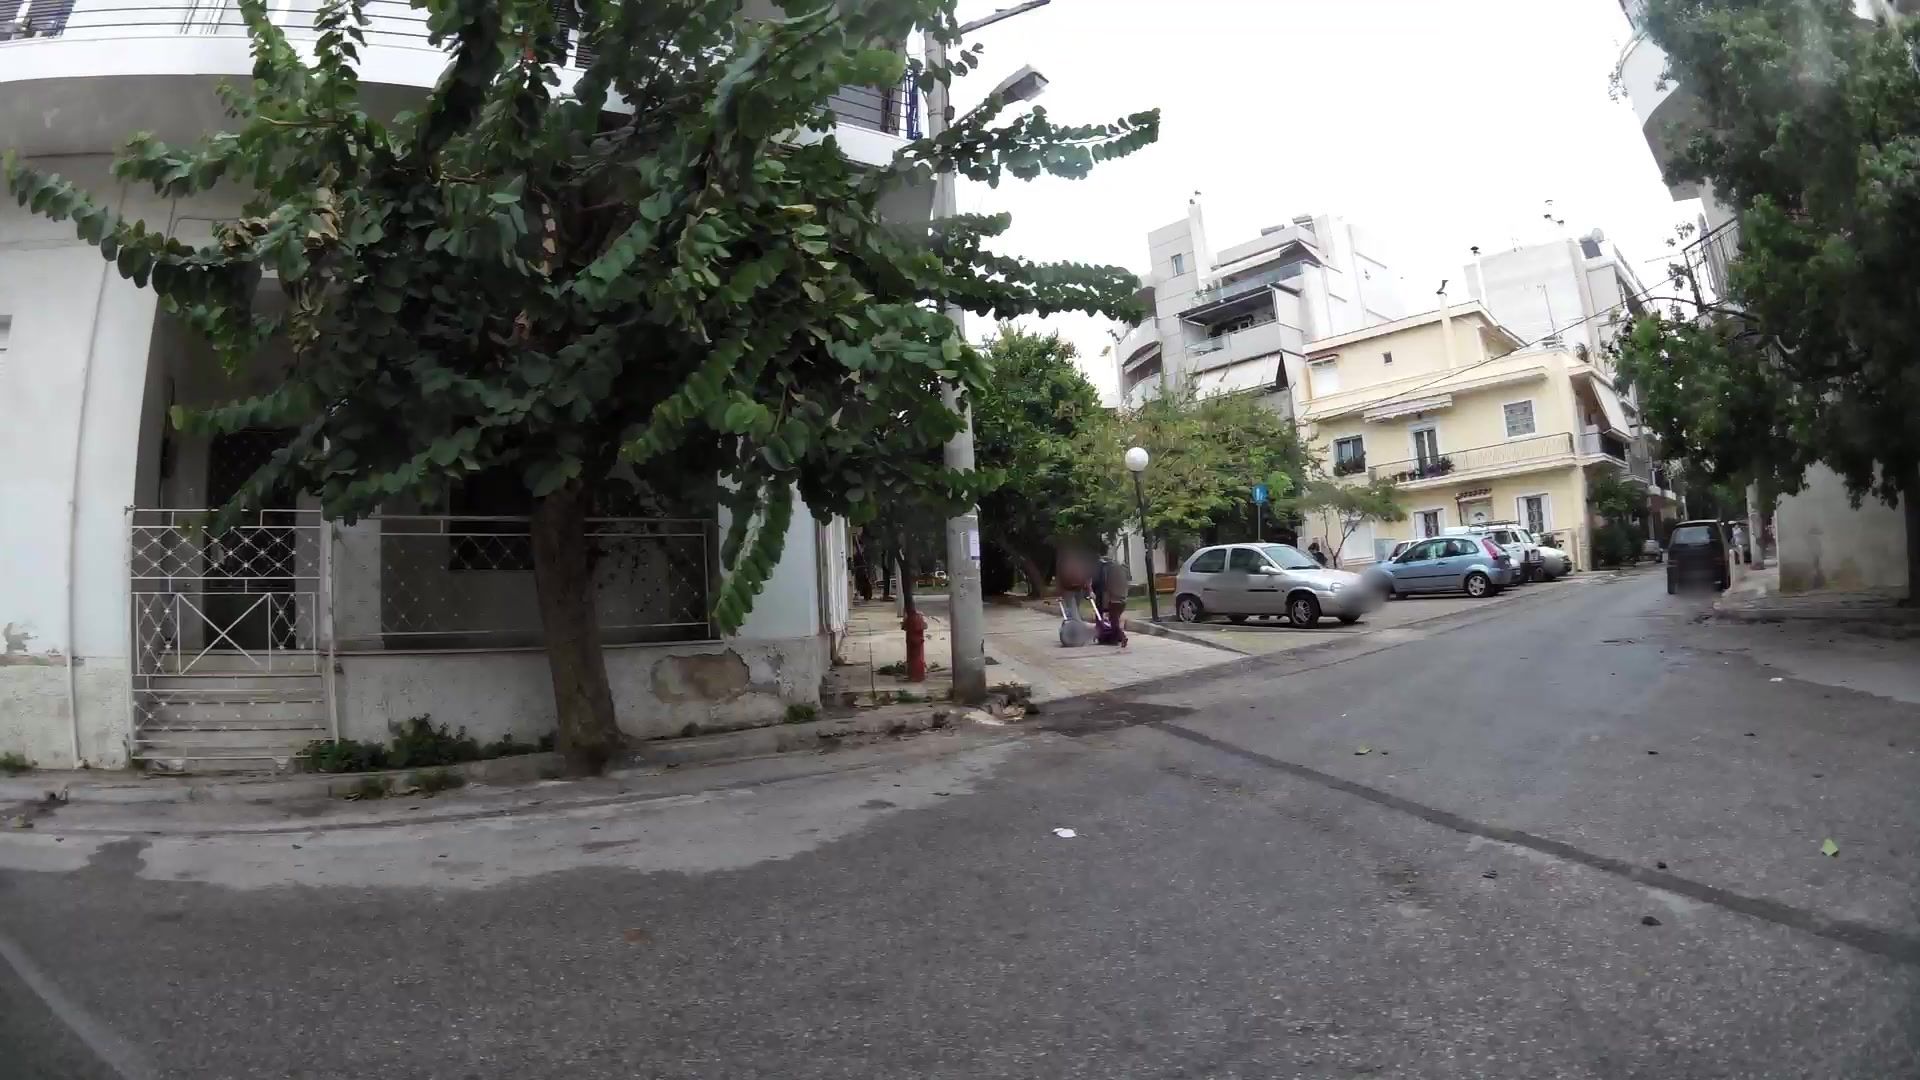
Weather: clear
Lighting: day
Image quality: good
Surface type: walking surface
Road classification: residential
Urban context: urban centre
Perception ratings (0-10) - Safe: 1.46, Lively: 6.27, Beautiful: 3.7, Boring: 2.4, Depressing: 6.4, Wealthy: 5.08